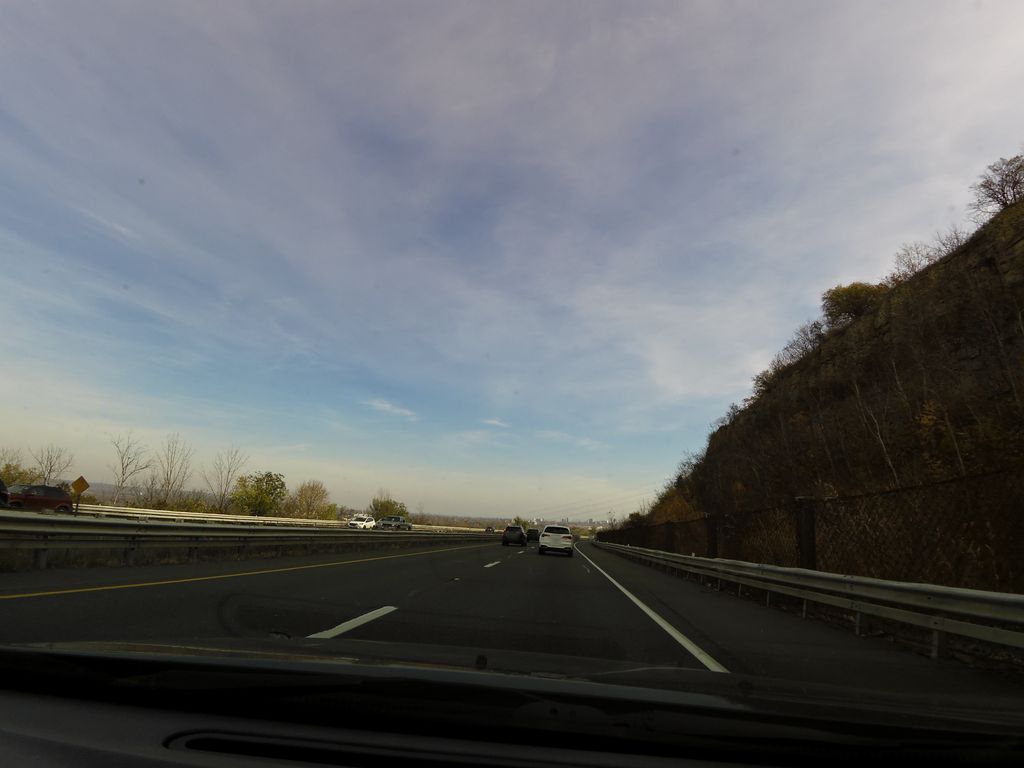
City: hamilton